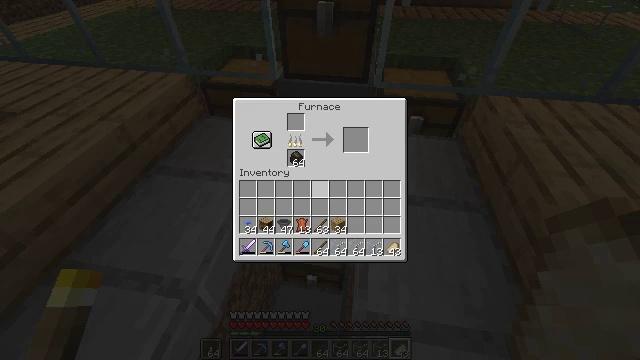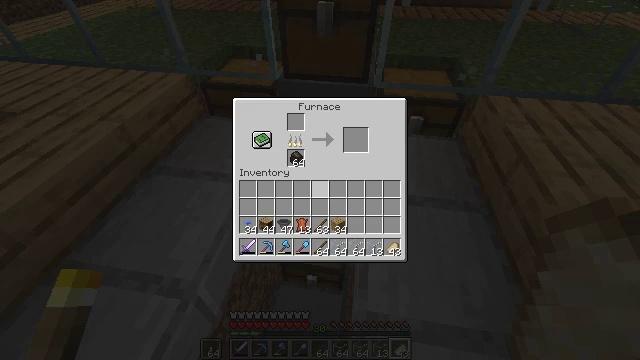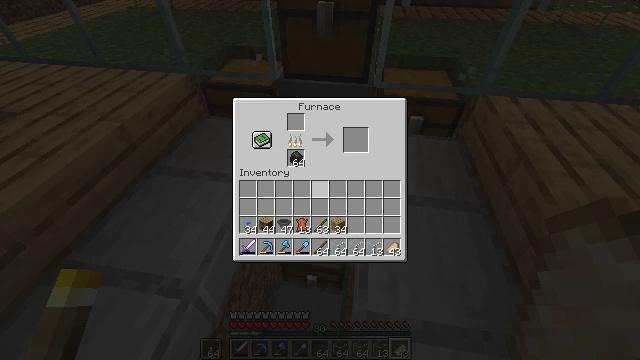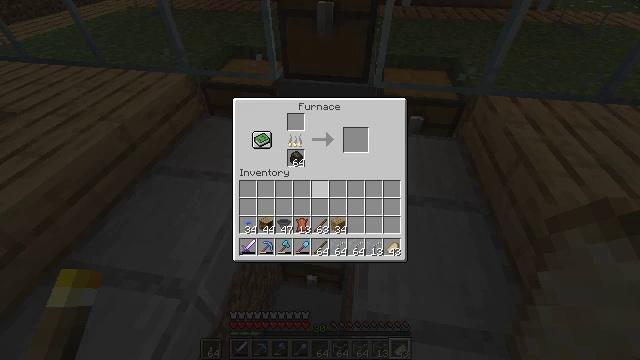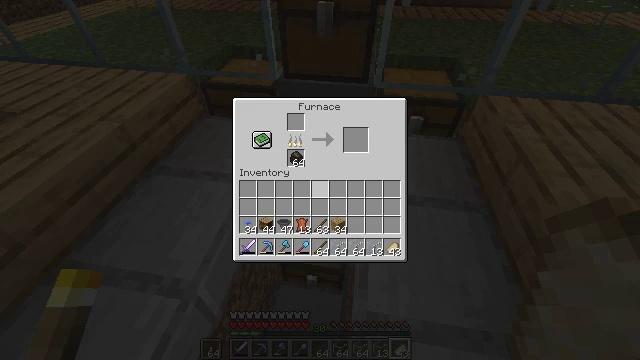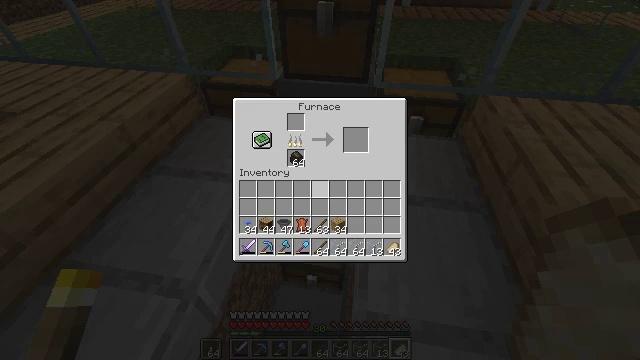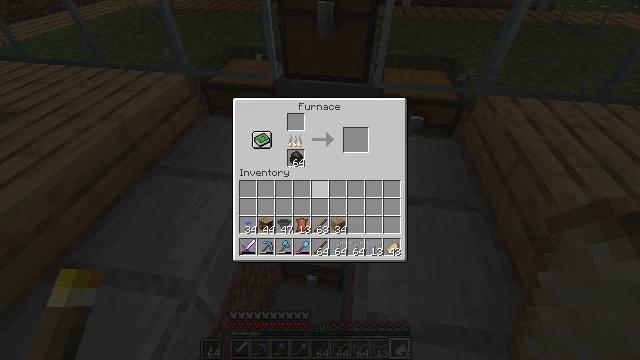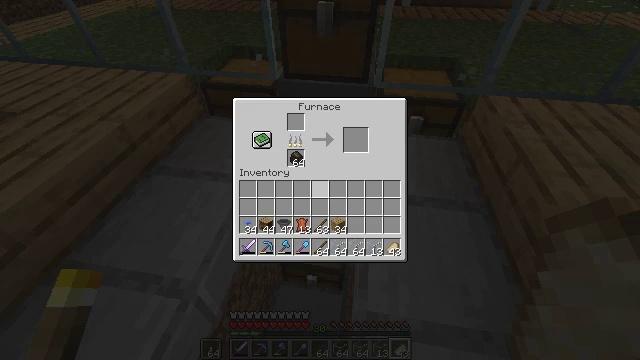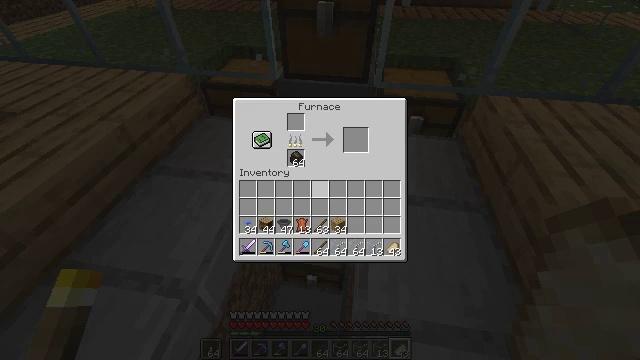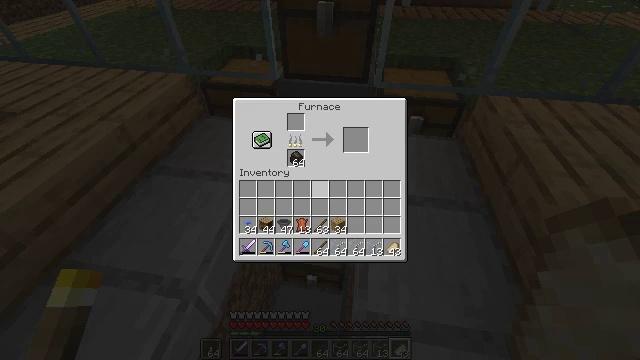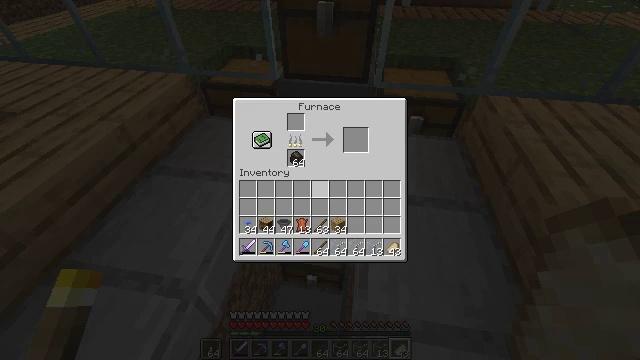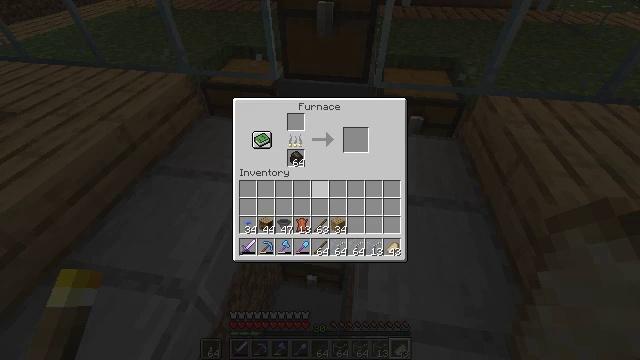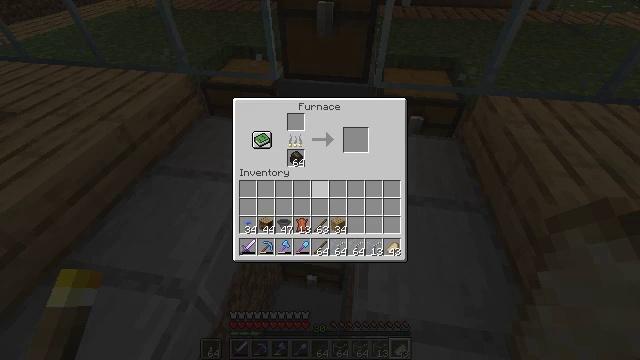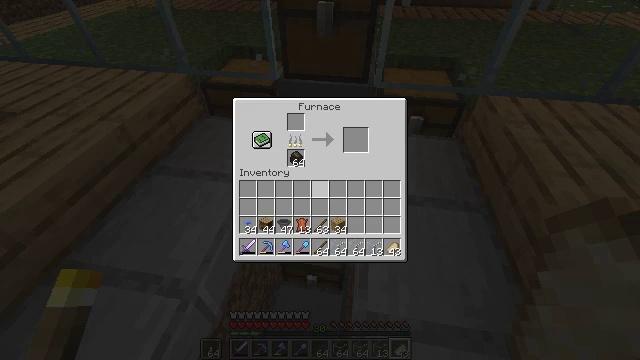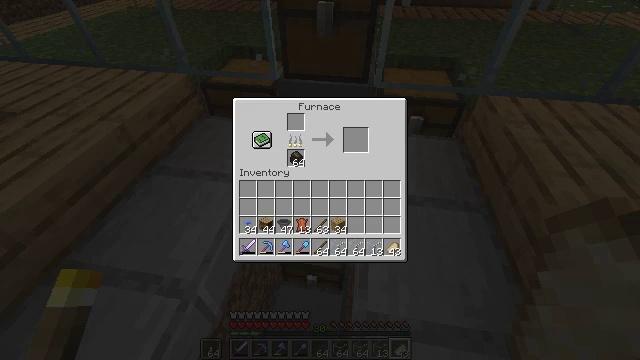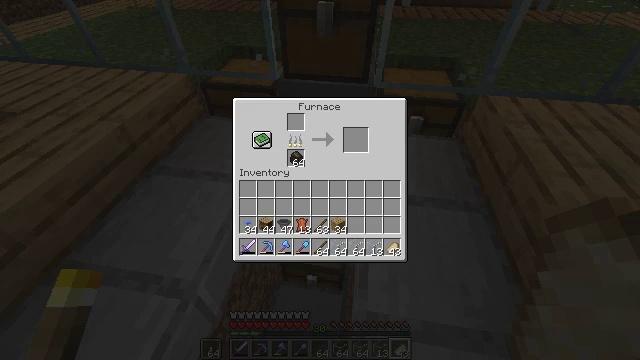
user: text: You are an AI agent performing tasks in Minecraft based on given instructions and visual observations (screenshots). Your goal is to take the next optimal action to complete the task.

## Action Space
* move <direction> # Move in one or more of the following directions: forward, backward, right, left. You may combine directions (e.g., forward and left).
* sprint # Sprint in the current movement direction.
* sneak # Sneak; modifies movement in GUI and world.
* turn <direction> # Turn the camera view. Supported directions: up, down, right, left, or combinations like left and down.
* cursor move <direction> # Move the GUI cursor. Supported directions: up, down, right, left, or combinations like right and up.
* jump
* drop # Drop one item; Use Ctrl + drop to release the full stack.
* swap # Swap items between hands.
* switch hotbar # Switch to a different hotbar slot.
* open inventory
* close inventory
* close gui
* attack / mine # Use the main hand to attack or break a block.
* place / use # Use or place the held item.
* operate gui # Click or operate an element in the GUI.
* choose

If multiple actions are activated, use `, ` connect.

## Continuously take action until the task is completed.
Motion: motion action
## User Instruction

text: Form a dried kelp block with dried kelp at the crafting table.
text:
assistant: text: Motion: no_op
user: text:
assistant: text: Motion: no_op
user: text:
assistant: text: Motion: no_op
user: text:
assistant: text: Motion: no_op
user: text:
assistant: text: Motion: no_op
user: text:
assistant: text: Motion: no_op
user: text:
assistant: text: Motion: no_op
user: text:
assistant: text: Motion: no_op
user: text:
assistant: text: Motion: no_op
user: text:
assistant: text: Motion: no_op
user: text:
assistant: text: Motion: no_op
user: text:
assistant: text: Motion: no_op
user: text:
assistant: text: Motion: no_op
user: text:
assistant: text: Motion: no_op
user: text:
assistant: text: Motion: cursor move up
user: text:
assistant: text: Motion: no_op
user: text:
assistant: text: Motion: no_op
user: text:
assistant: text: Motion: no_op
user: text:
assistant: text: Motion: no_op
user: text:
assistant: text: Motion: no_op
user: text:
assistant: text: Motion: no_op
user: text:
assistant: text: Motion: no_op
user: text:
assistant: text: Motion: no_op
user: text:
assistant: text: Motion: no_op
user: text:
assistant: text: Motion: no_op
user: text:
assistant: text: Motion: no_op
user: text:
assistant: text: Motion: no_op
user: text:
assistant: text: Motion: no_op
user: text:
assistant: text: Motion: no_op
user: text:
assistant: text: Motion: no_op